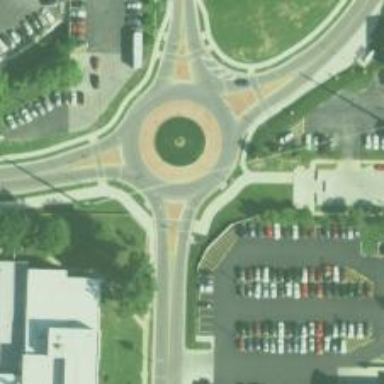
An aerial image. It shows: Tertiary road leading to roundabout.